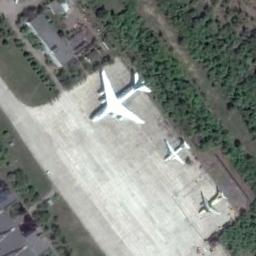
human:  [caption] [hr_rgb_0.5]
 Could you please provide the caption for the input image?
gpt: A large plane and two small planes are parked on the open space next to the trees .

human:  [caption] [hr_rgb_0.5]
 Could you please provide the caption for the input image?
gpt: Two small planes and a big plane parked in a line on the airport and the forest behind them .

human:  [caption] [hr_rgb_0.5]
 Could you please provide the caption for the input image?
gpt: There are three planes in the open space in front of a wood .

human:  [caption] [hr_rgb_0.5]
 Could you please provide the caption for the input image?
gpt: Several planes of different sizes are parked in a clearing, With many buildings and lawns next to the plane .

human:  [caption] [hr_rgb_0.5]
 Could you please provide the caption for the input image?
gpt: Three planes are in the clearing next to the grass .